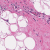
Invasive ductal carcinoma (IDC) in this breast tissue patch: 0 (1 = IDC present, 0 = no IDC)